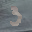
Label: 3